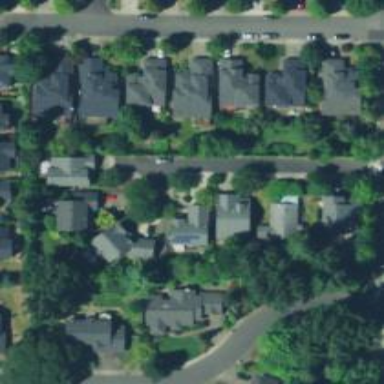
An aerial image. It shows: Residential road with sidewalk on the left side.